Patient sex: M
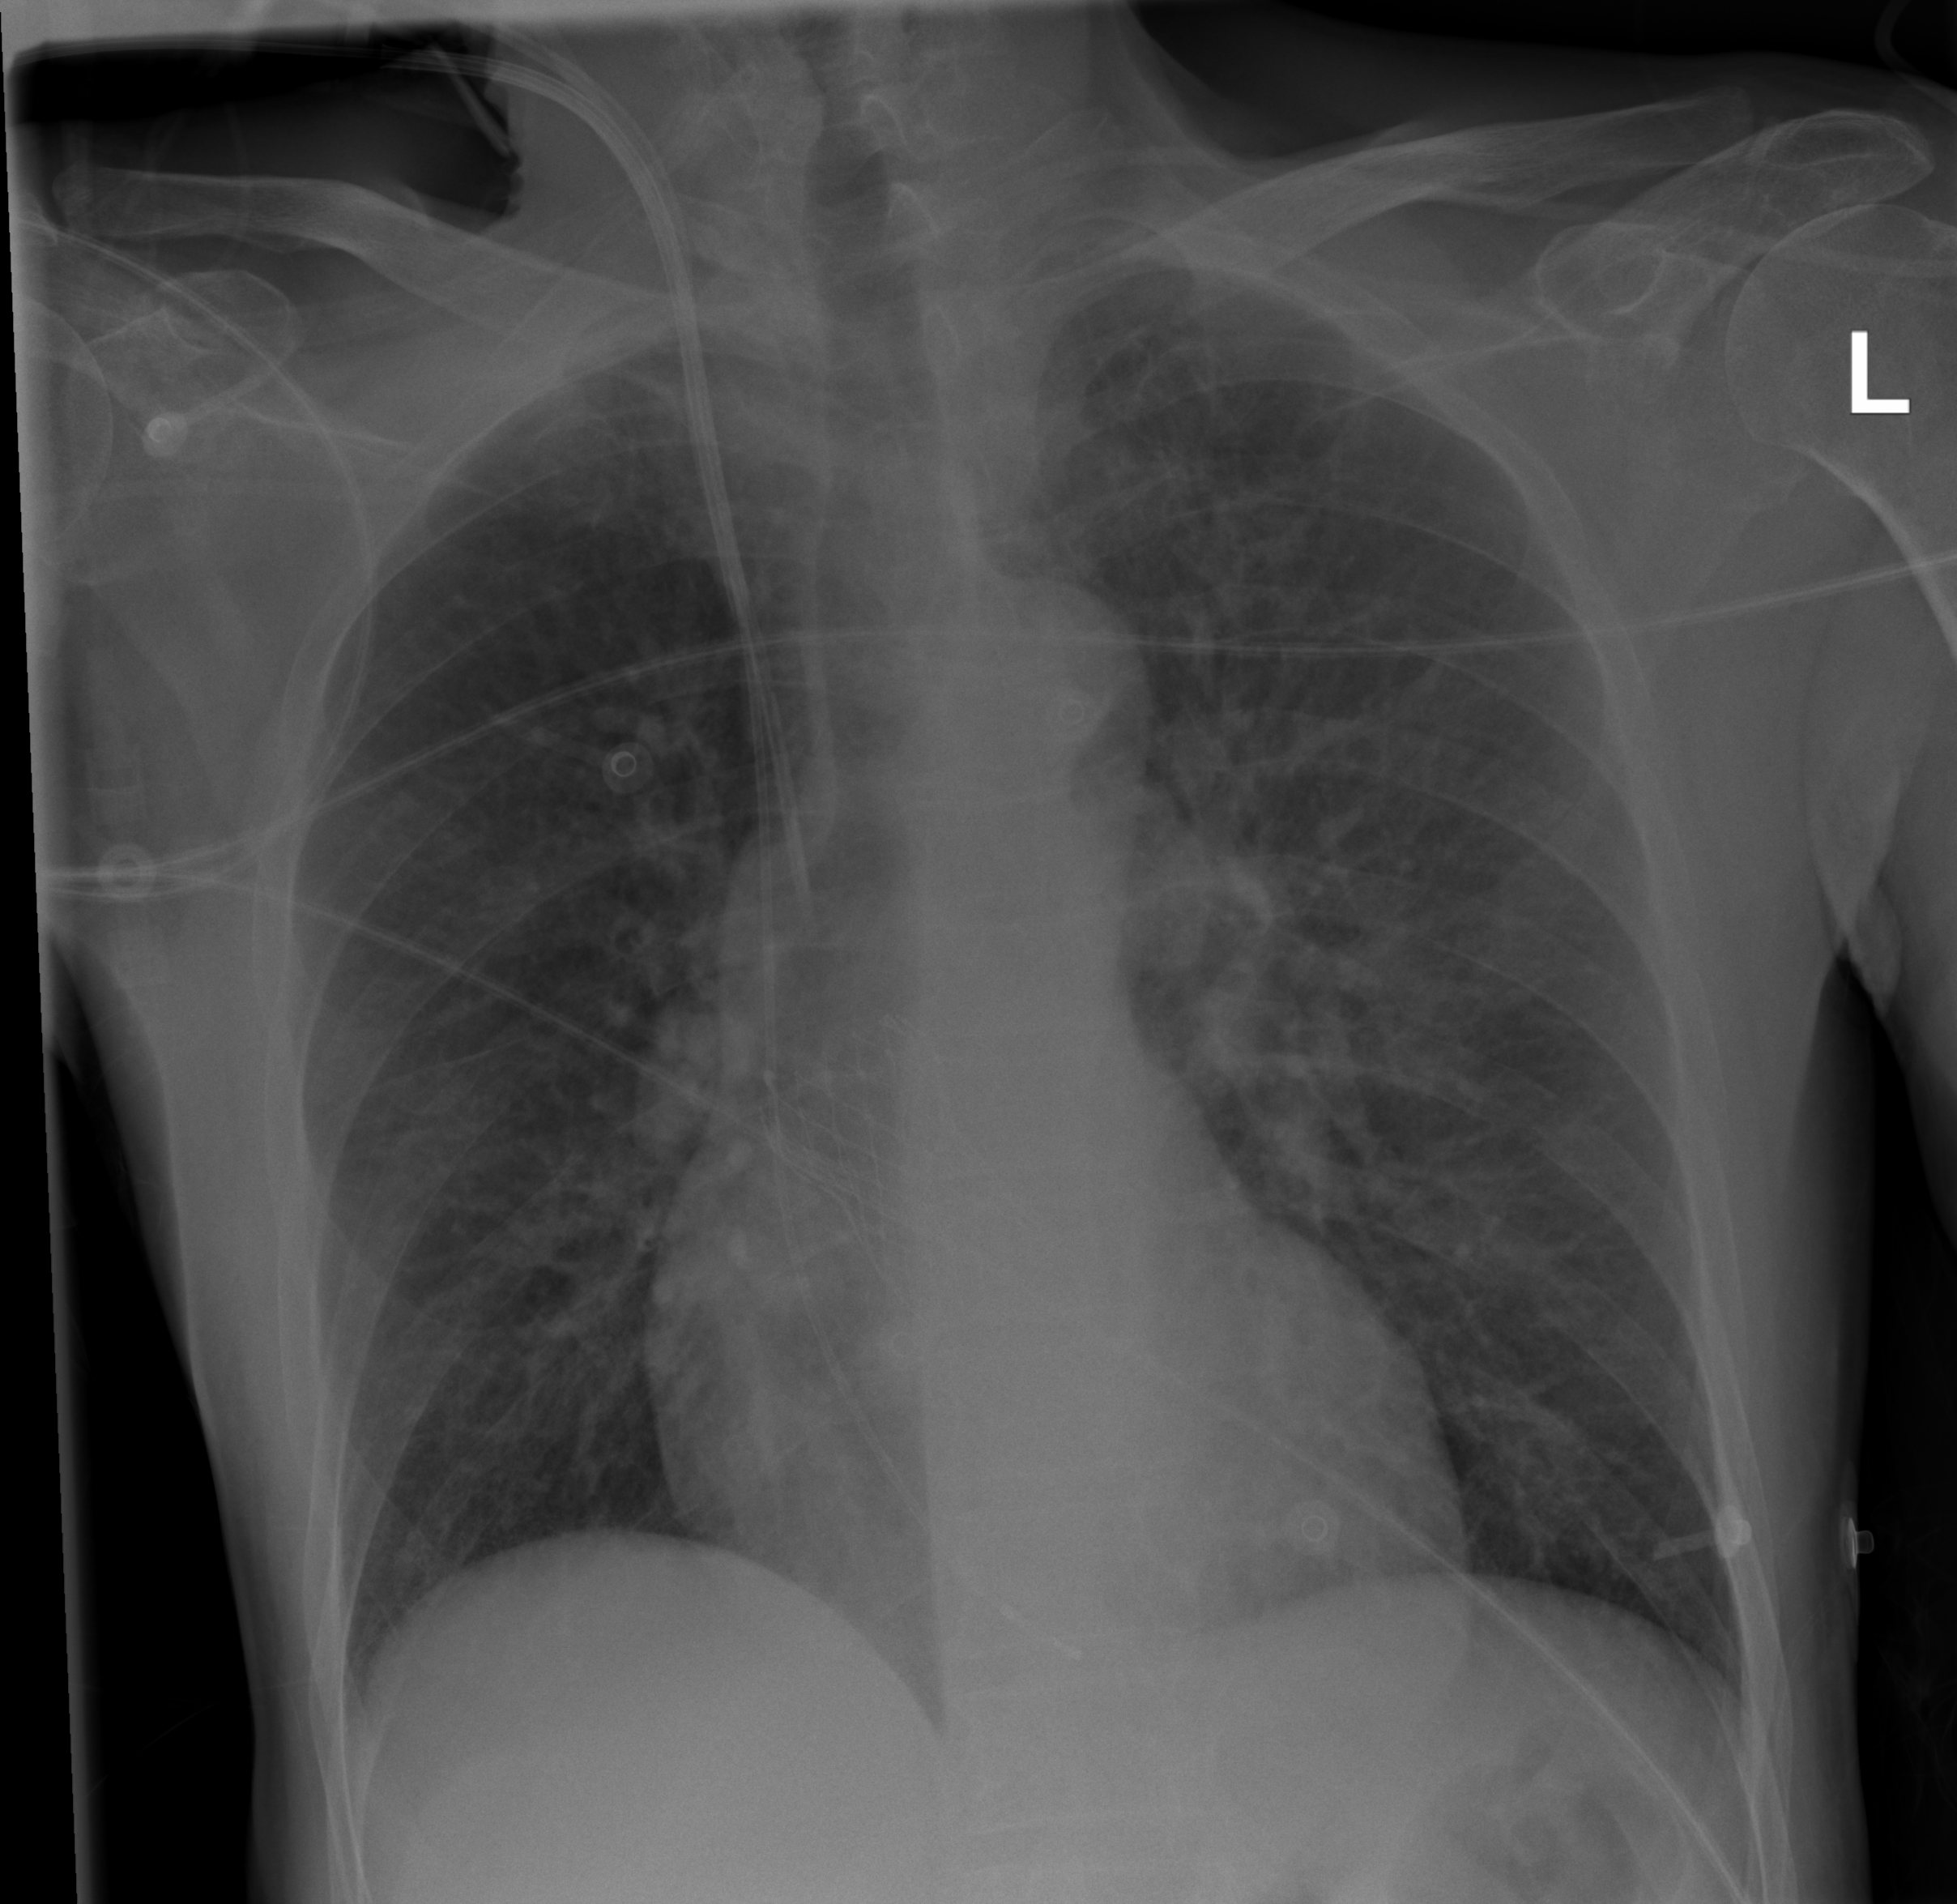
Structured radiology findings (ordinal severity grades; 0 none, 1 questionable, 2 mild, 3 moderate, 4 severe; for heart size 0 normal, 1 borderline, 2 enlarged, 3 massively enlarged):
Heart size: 1
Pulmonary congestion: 2
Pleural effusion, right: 0
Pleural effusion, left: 0
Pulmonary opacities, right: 0
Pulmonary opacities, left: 0
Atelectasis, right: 0
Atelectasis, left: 0